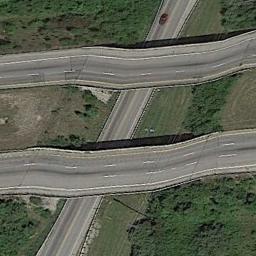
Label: overpass